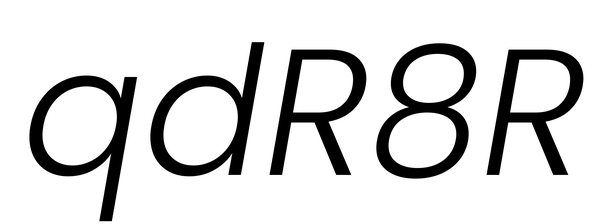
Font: Poppins-LightItalic